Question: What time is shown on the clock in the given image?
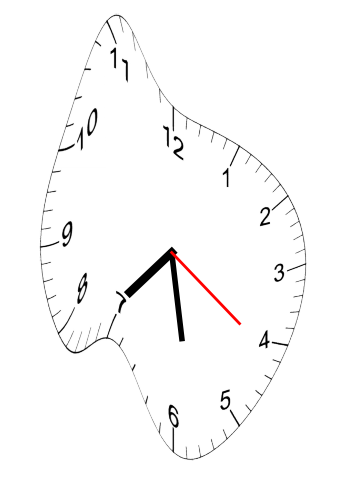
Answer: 07:28:21